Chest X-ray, PA view. Patient: 16 years old, sex M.
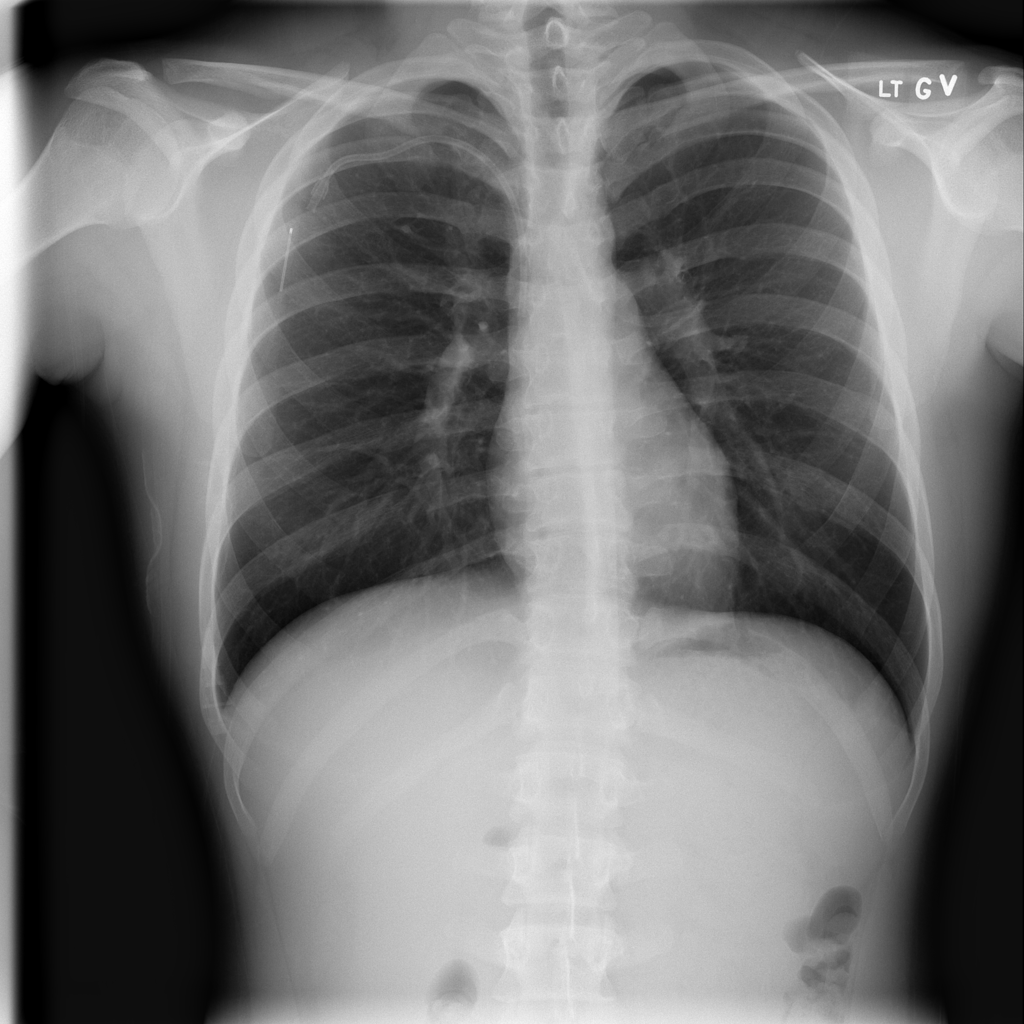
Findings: No Finding